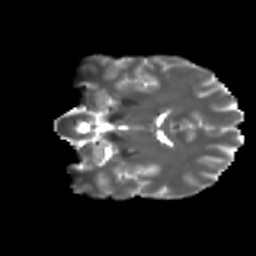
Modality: T2w
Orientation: coronal
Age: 35
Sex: male
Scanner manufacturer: ge
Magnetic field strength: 3 T
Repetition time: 7.8 s
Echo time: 0.0611 s